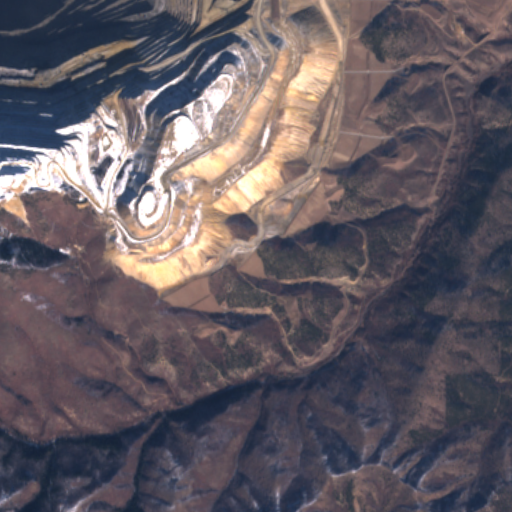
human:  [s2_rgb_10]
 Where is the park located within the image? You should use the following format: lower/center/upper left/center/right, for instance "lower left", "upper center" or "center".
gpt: The park is located in the lower right of the image.
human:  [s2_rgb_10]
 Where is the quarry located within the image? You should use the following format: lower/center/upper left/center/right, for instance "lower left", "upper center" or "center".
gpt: There is no quarry in the image.